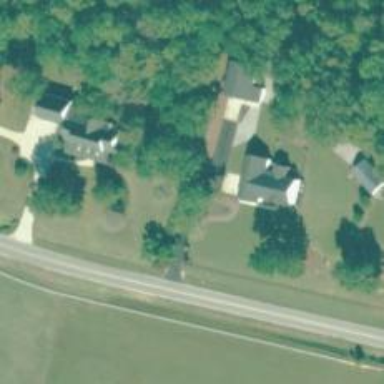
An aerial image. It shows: Driveway leading to service road.